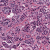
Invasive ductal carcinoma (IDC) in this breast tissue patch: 1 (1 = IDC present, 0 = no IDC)